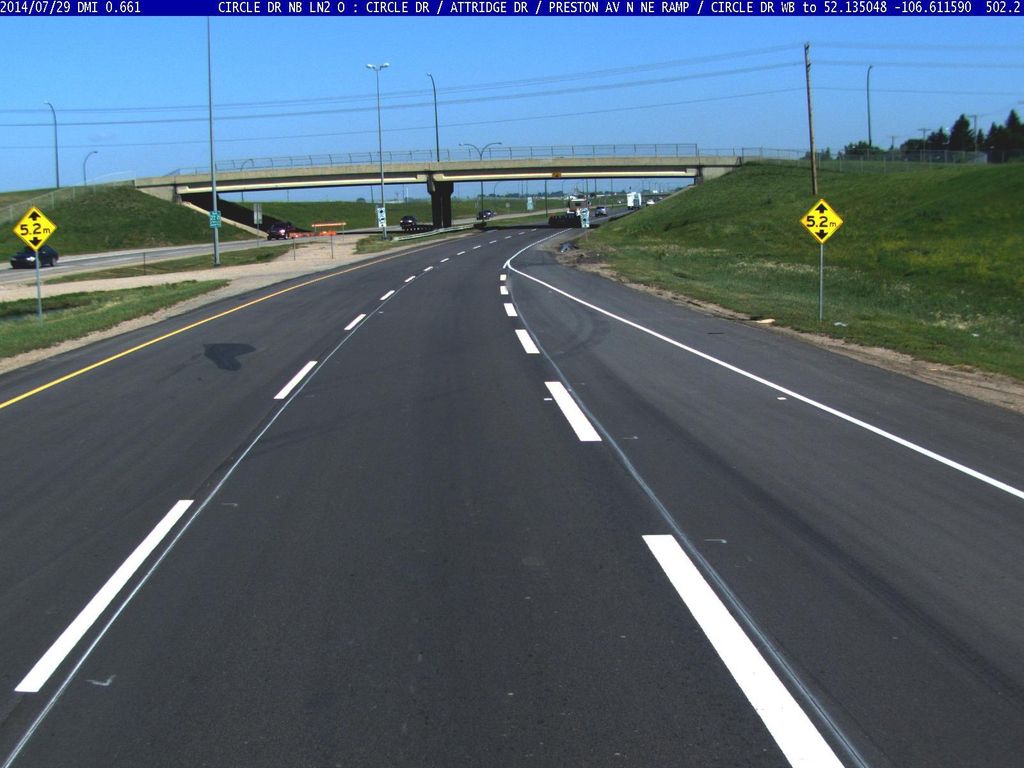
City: saskatoon